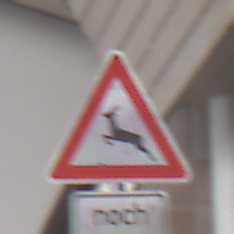
Verkehrszeichen: WildwechselRechts
Zusatzzeichen unten: LaengeEinerStrecke3
Umgebung: Roofed, Urban
Tageszeit: MorningAfternoon
Wetter: PartlyCloudy
Licht: Natural
Jahreszeit: NotSpecified
Kontrast: MediumContrast